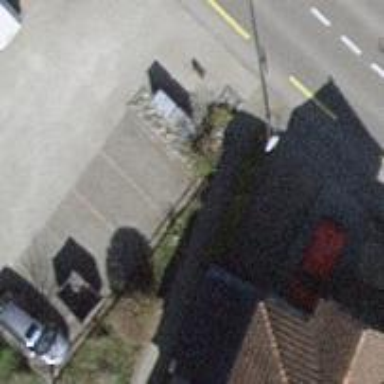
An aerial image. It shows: Street-side parking area.